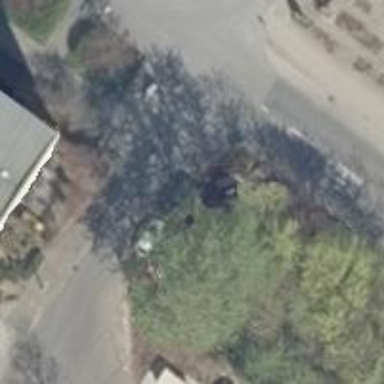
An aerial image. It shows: Asphalt road in residential area.